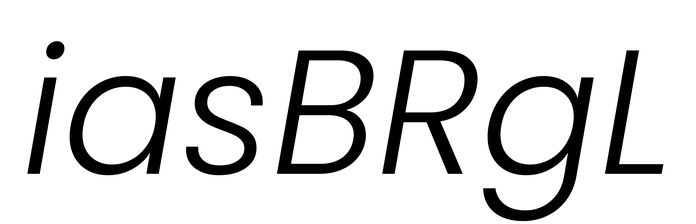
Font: Poppins-LightItalic